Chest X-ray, AP view. Patient: 46 years old, sex M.
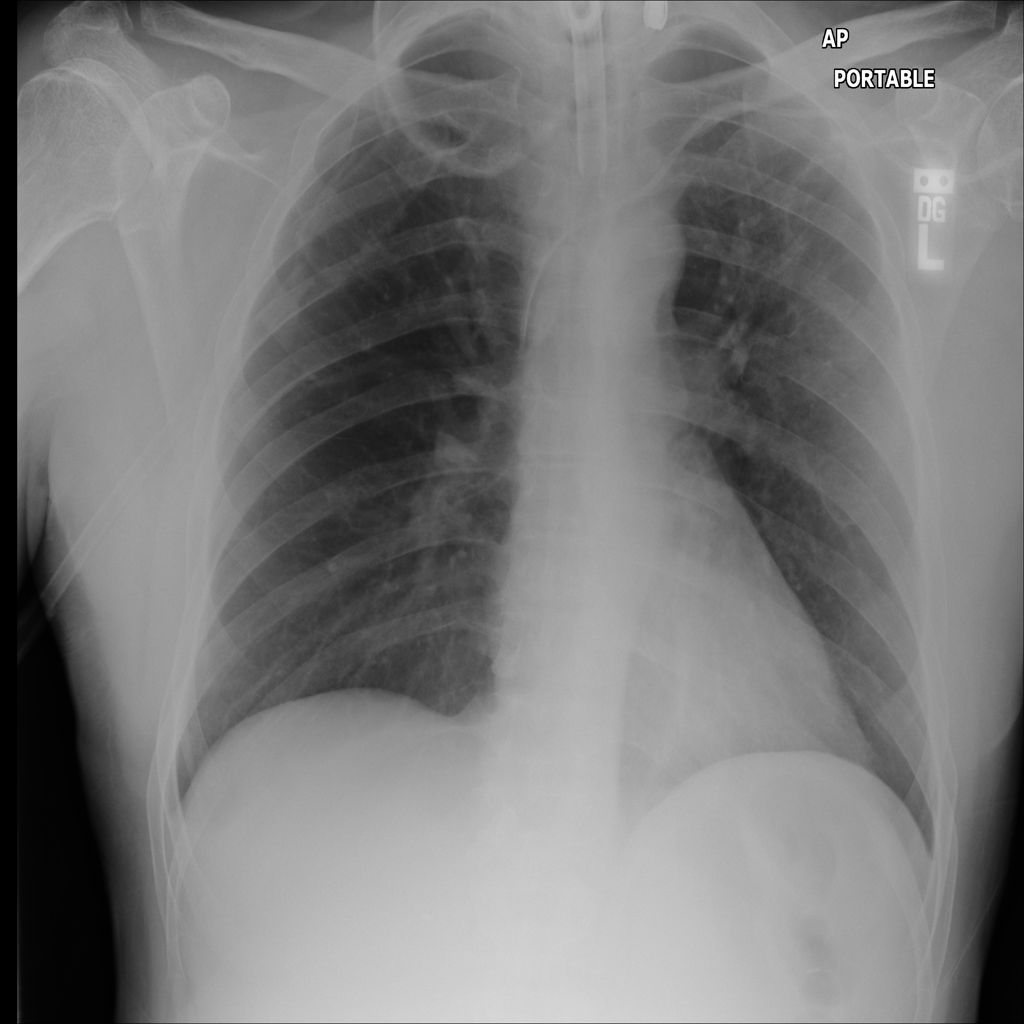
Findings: No Finding